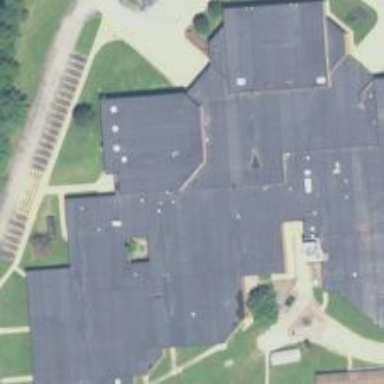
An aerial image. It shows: School.